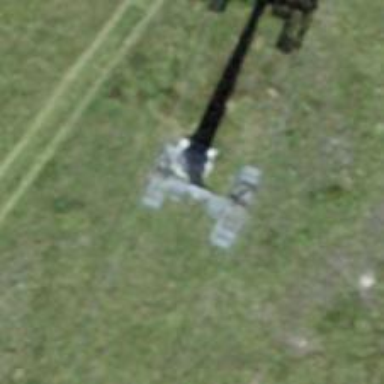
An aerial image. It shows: Pylon for aerialway.